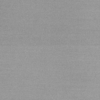
Label: dusty